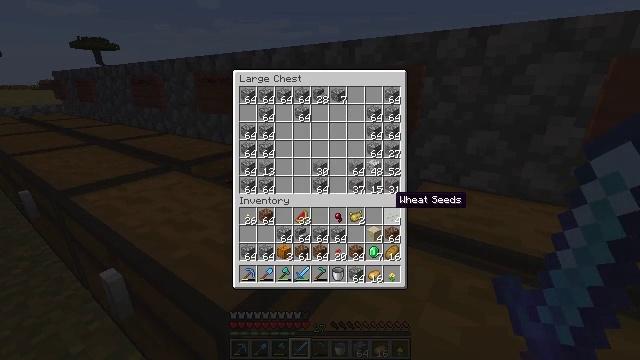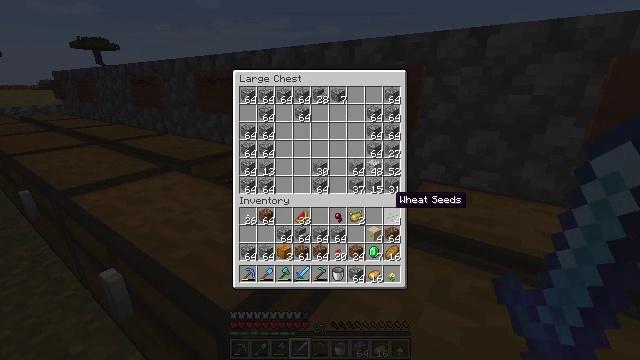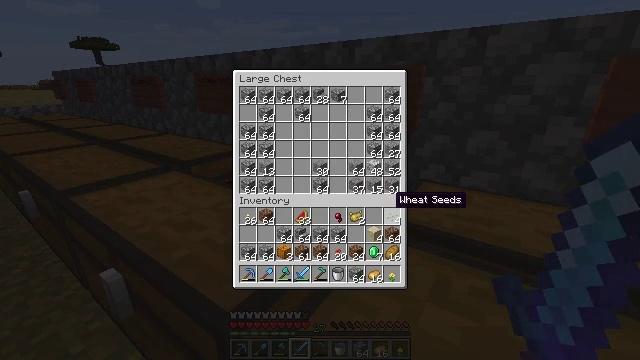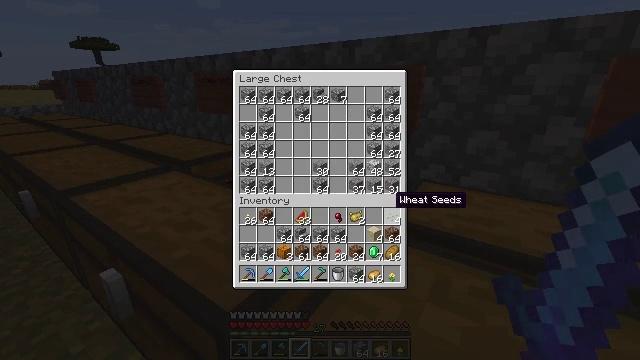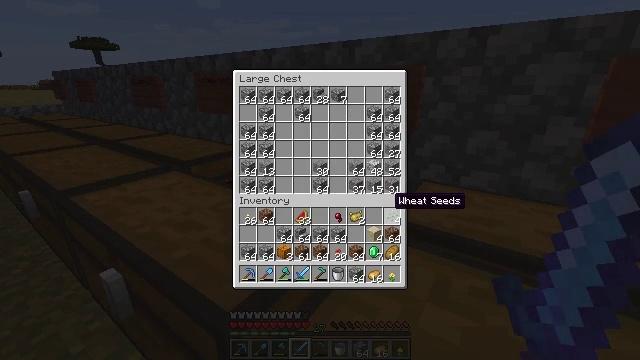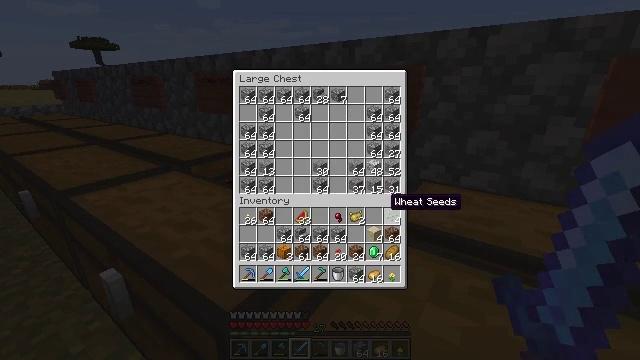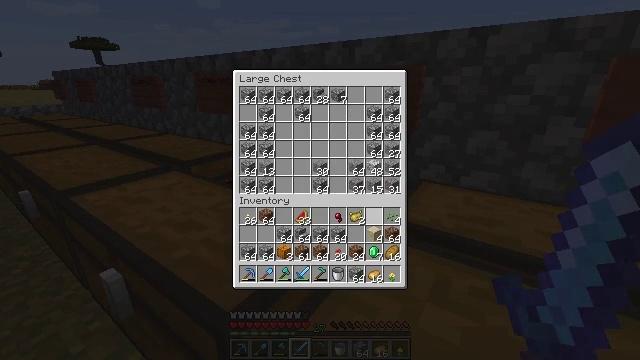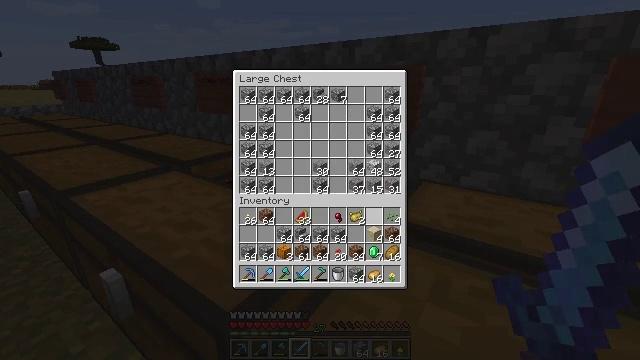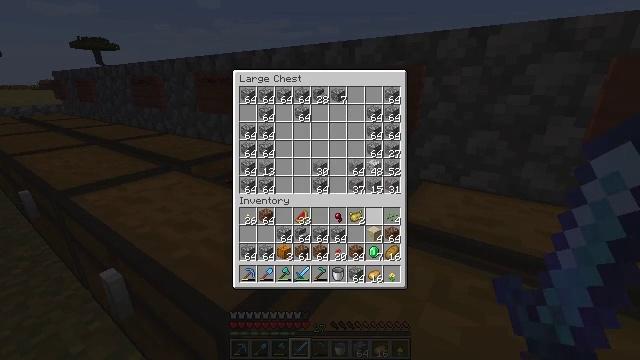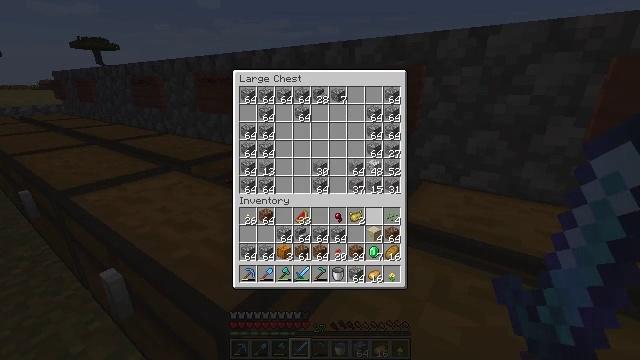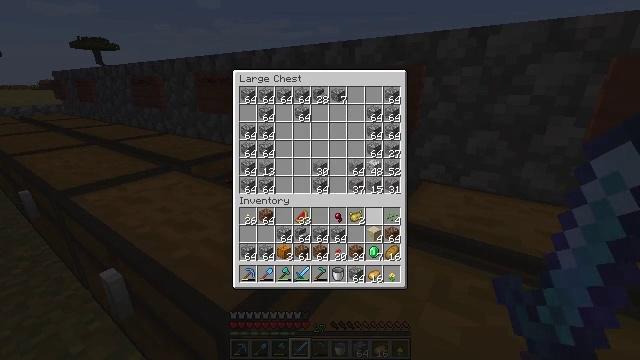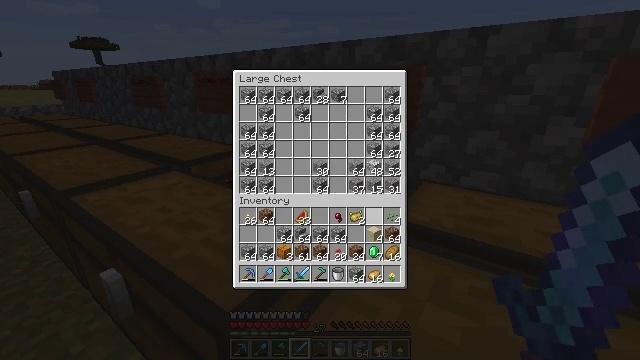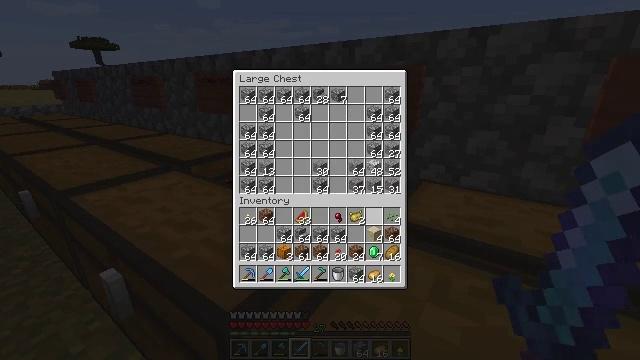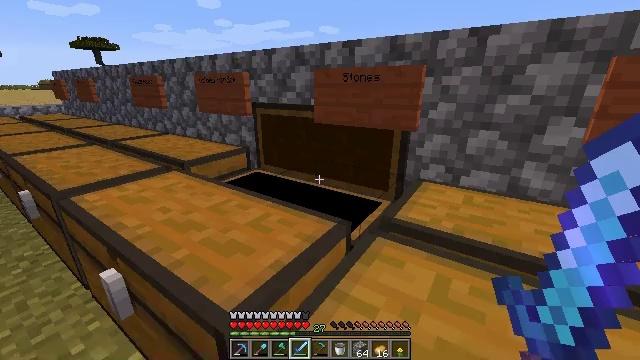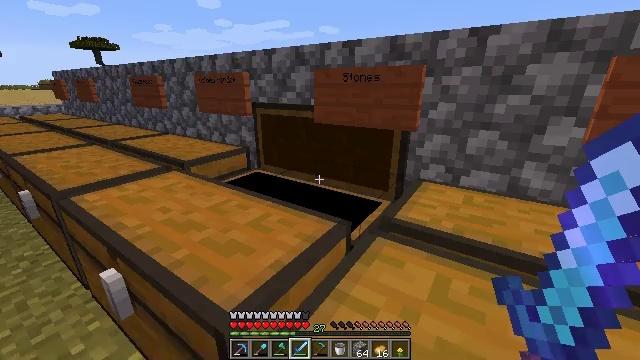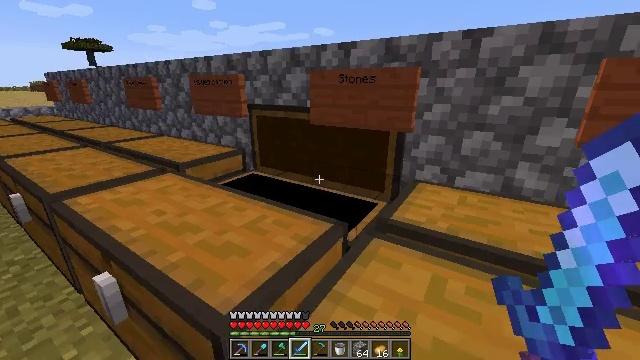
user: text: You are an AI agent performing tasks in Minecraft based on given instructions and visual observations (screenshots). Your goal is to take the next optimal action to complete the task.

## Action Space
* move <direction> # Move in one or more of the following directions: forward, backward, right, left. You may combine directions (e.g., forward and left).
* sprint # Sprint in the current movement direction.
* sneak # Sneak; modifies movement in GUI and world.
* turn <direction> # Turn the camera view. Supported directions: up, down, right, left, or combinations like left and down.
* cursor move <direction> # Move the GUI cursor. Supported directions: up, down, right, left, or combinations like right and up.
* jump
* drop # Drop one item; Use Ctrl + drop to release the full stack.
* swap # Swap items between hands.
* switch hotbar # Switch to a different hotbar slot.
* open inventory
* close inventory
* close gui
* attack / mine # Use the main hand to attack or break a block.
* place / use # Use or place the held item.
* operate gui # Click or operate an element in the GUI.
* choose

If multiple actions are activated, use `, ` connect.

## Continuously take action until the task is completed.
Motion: motion action
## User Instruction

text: Attack the melon to collect it.
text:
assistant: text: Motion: no_op
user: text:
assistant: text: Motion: no_op
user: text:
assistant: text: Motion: no_op
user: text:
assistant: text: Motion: no_op
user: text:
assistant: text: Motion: no_op
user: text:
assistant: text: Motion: no_op
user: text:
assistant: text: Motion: no_op
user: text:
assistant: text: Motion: no_op
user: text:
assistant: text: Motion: no_op
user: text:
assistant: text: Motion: no_op
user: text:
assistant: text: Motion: no_op
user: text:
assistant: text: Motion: no_op
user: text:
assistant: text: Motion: no_op
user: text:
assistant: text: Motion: close gui
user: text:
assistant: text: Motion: no_op
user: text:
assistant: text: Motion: turn right and up
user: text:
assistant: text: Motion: turn right
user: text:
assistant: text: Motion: turn right
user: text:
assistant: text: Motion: move forward, turn right
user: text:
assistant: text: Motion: move forward, turn right
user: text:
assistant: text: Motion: move forward
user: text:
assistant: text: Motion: move forward, turn left and up
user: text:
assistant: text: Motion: move forward
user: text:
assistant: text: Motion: move forward
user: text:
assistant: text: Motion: move forward, sprint
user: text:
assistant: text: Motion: move forward, sprint
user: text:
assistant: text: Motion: move forward, sprint
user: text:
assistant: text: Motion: move forward, sprint
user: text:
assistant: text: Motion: move forward, sprint
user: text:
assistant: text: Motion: move forward, sprint, turn left